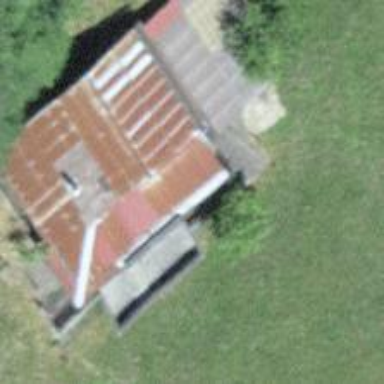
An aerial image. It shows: Farm building.